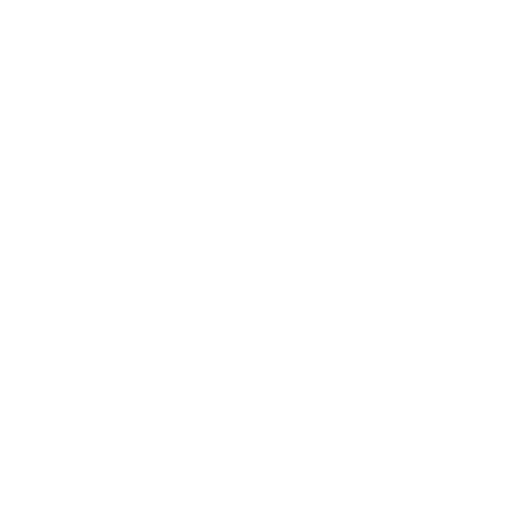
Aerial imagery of mountain in Nevada named Pink Holes Hill containing shrub and barren land